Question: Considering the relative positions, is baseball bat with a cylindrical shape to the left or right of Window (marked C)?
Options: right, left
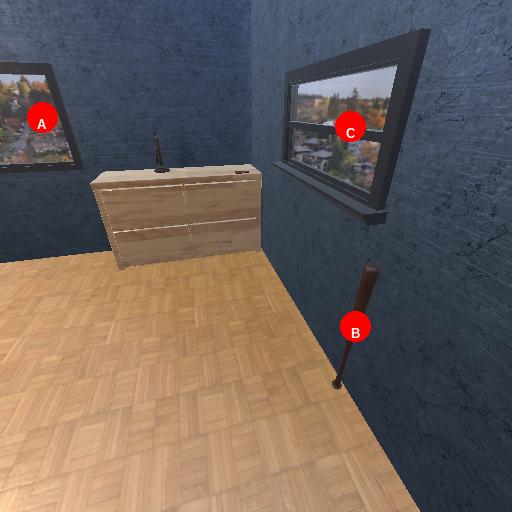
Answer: right